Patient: sex M, age 66
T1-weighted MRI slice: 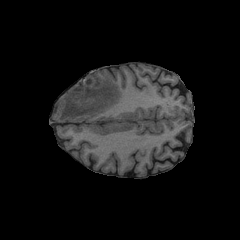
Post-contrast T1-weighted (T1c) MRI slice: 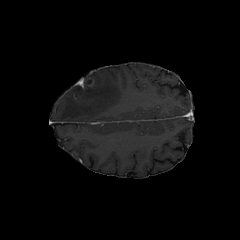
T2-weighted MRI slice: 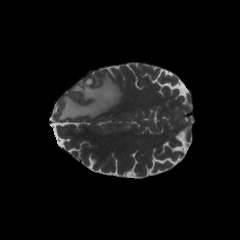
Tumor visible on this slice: yes
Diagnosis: Glioblastoma, IDH-wildtype
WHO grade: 4